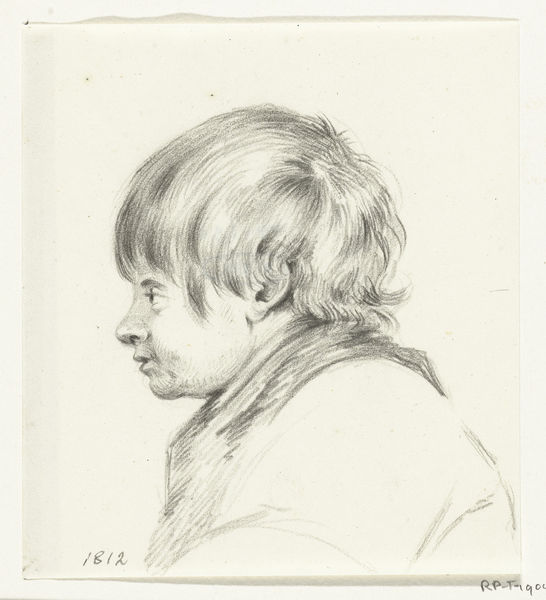
Titel: Buste van een jongen, naar links
Künstler: Jean Bernard
Standort: Amsterdam
Institution: Rijksmuseum
Schlagwörter: frisur, mund, nase, ohr, profil, skizze, zeichnung, jacke, augen, kragen, portrait, porträt, haare, kinn, lippen, locke, ohren, junge, knabe, bub, radierung, seite, bleistift, seitenportrait, zeischnung, 1812, rp, tagos